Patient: sex F, age 60
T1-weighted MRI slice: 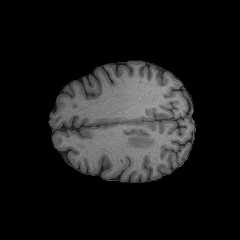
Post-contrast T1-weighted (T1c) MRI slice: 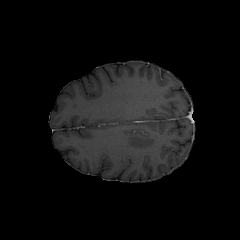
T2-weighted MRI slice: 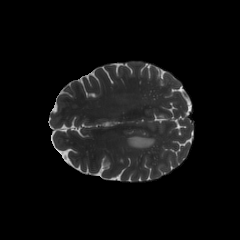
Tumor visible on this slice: yes
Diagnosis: Glioblastoma, IDH-wildtype
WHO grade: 4